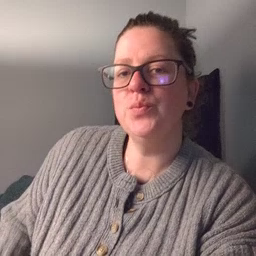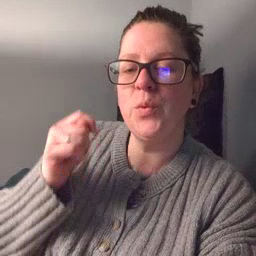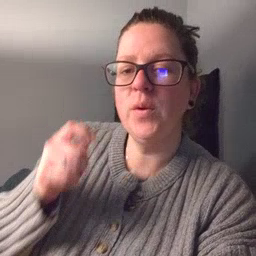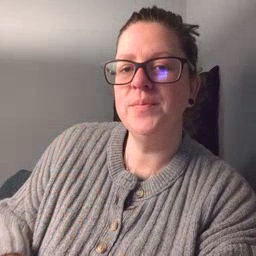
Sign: toy